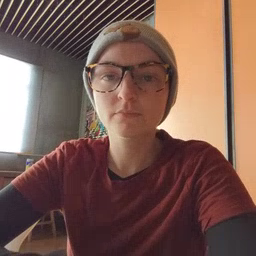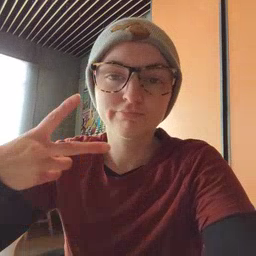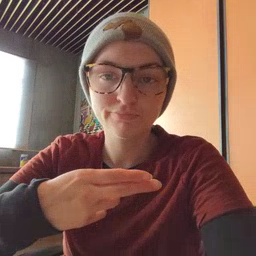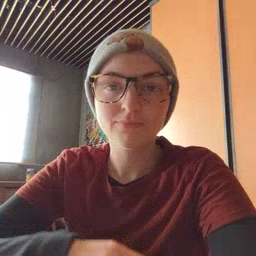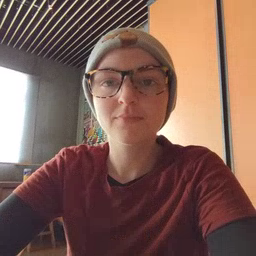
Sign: cut